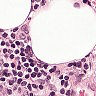
Metastatic tissue present: no